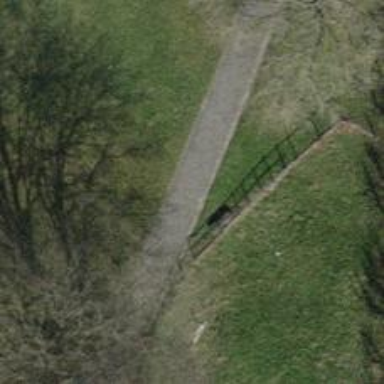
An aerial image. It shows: Footway with fine gravel surface.